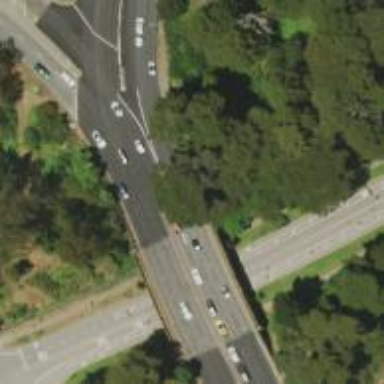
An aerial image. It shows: Trunk highway with bridge.